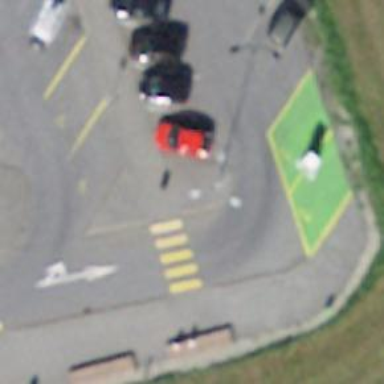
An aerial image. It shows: Marked crossing with zebra stripes on the road.